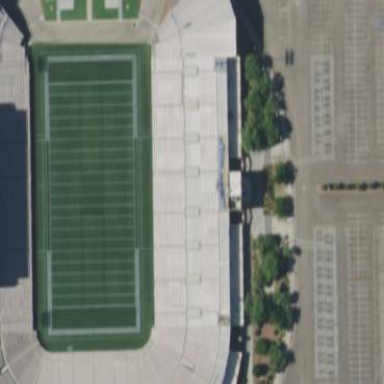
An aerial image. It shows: Stadium primarily used for American football. It is popular tourist attraction.